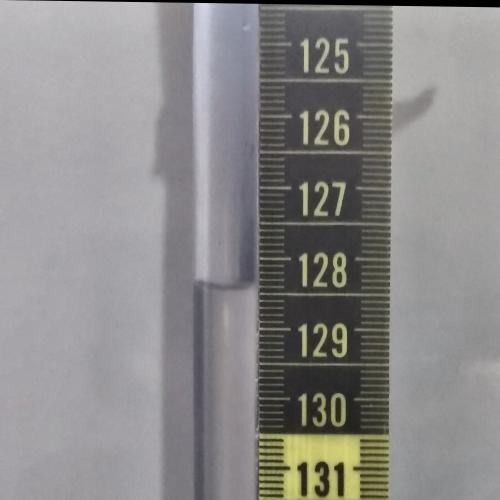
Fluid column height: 128.4 cm